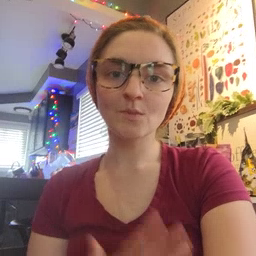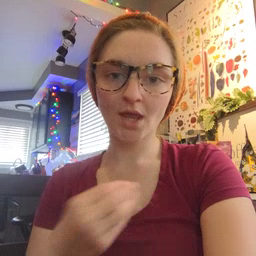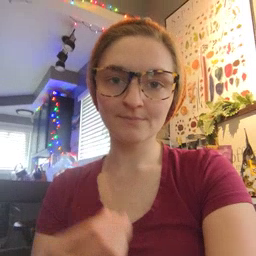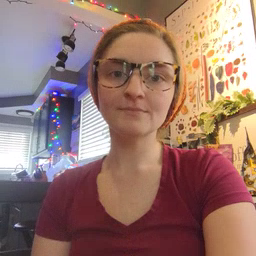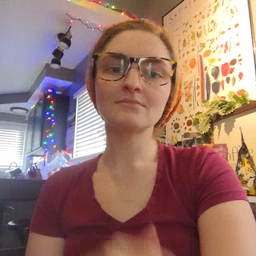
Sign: white